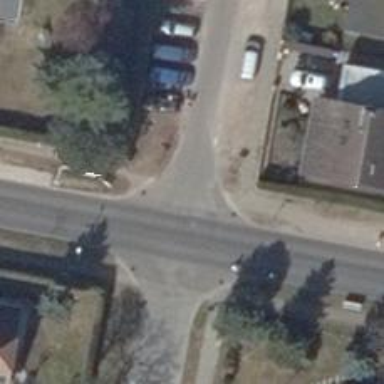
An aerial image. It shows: Unmarked road crossing.